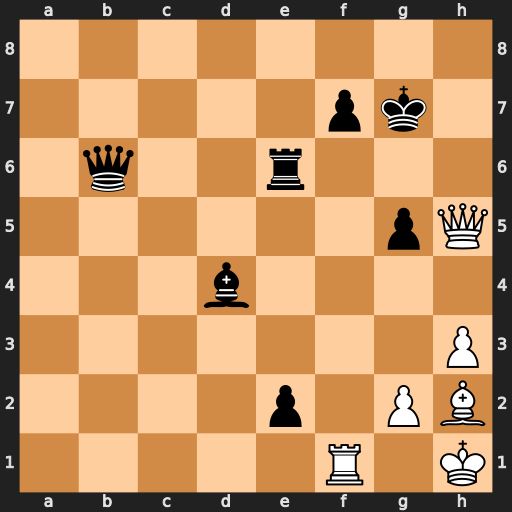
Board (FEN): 8/5pk1/1q2r3/6pQ/3b4/7P/4p1PB/5R1K
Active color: w
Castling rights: -
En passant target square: -
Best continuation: Rxf7+ Kg8 Qh7#